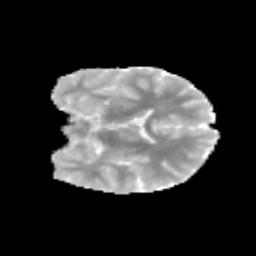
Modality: MD
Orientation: coronal
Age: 10
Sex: male
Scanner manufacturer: siemens
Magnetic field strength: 3 T
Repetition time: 3.8 s
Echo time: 0.07 s